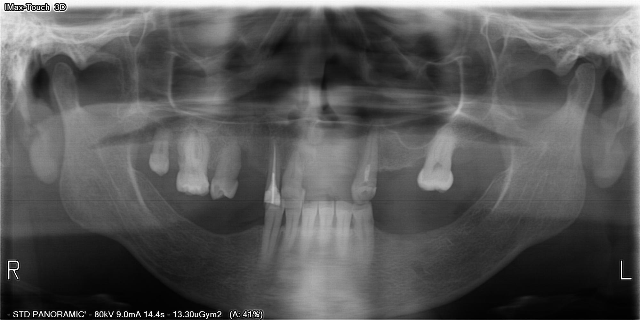
adult